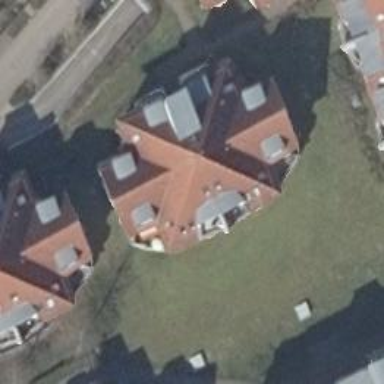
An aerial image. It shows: Charming apartments building with mansard roof design.